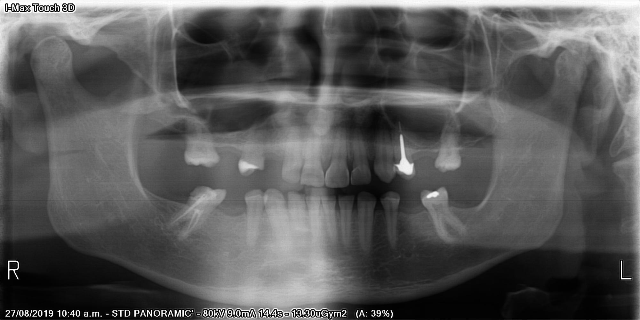
adult